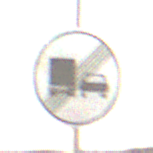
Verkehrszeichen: EndeUeberholverbotKraftfahrzeuge
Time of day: SunriseSunset
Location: Outdoor (Nature)
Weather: PartlyCloudy
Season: NotSpecified
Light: Natural